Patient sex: M
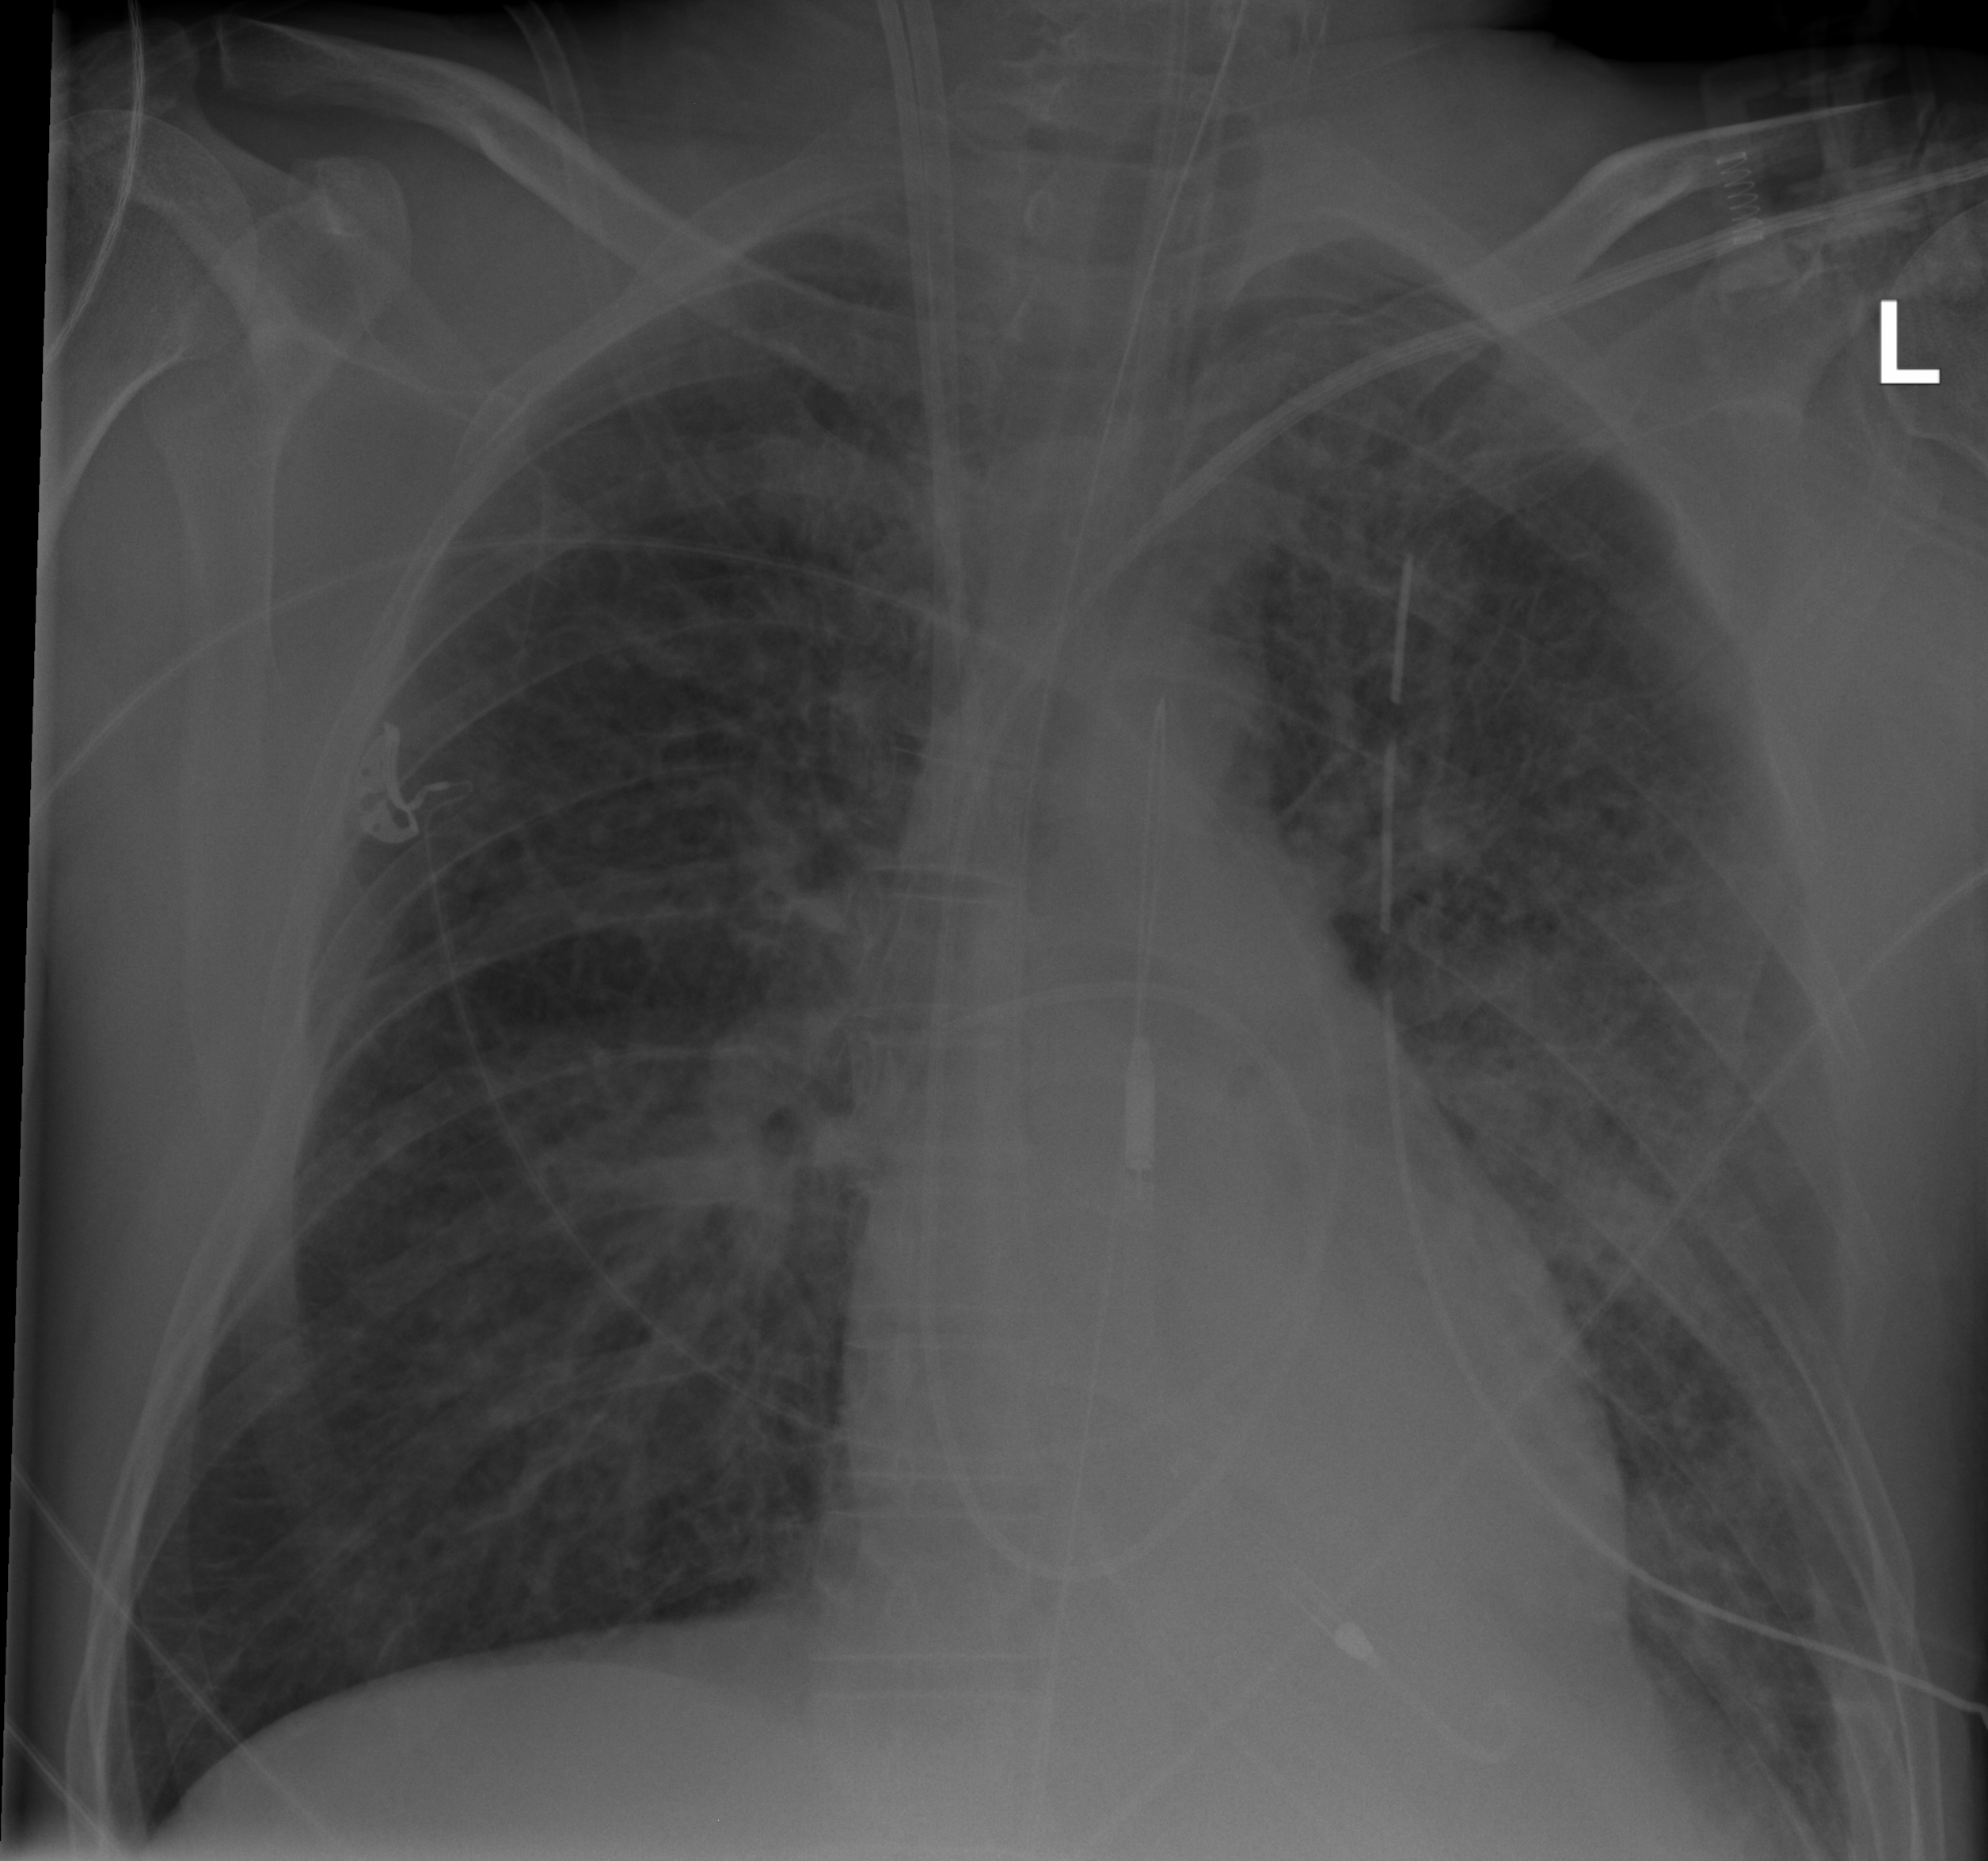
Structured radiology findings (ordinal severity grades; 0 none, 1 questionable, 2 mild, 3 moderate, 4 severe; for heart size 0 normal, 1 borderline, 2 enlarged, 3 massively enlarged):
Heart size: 0
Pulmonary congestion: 0
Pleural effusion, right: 0
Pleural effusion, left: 0
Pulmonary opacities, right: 0
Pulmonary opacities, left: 0
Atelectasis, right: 0
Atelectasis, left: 0